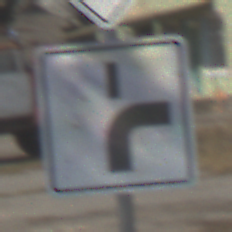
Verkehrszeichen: VerlaufVorfahrtsstrasse8
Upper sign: Vorfahrtsstrasse
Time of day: Midday
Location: Outdoor (Suburban)
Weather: PartlyCloudy
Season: NotSpecified
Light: Natural